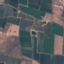
Land use / land cover: PermanentCrop